Interaction volume radius: 5 \u00c5
Interaction volume height: 10 \u00c5
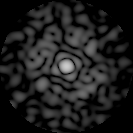
Disorder parameter: 0.8177